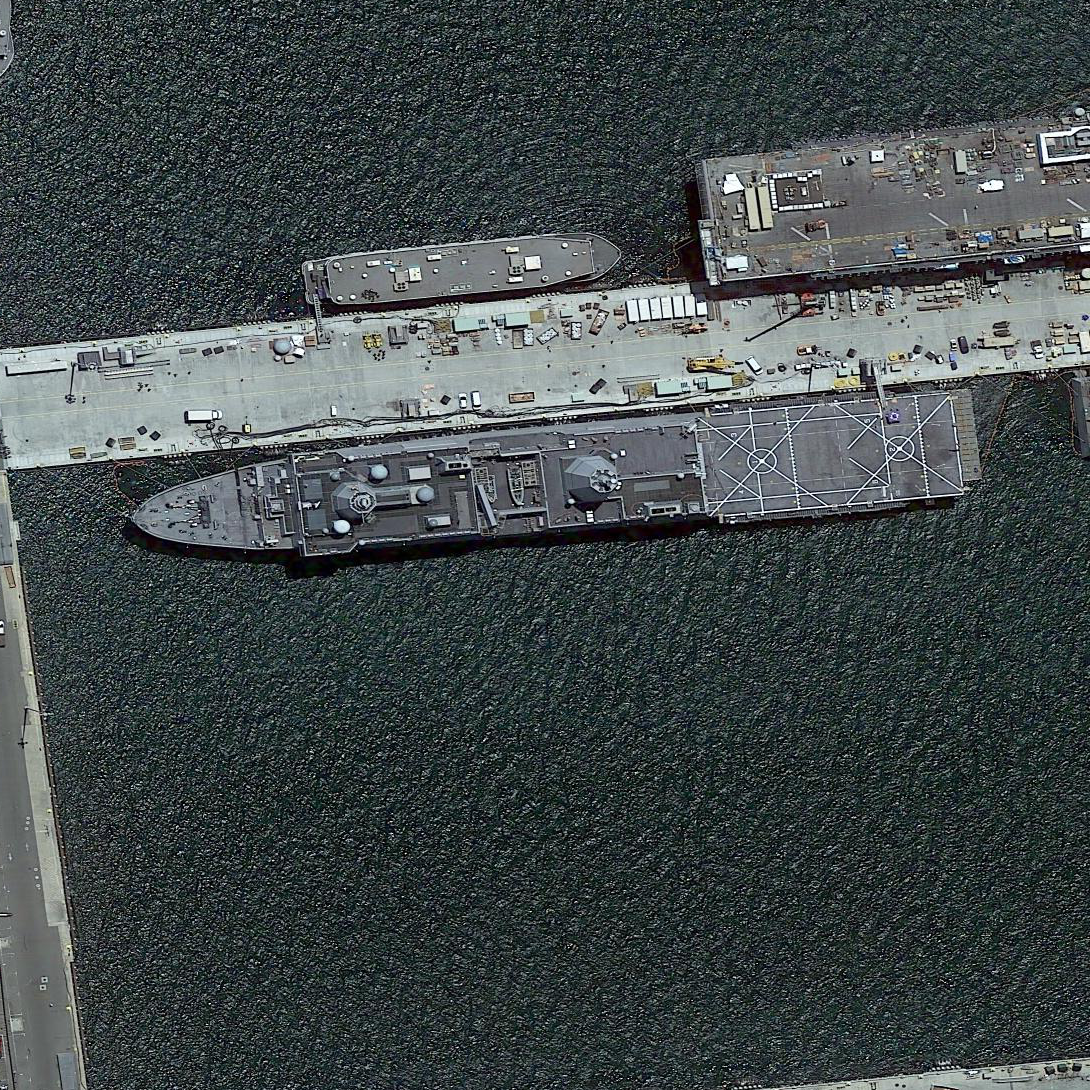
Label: combat